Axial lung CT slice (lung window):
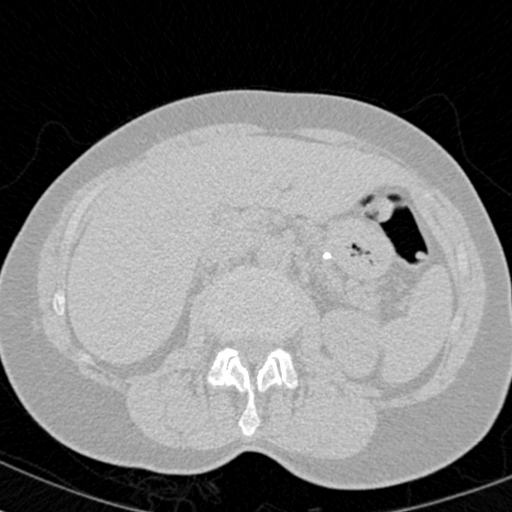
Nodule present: no